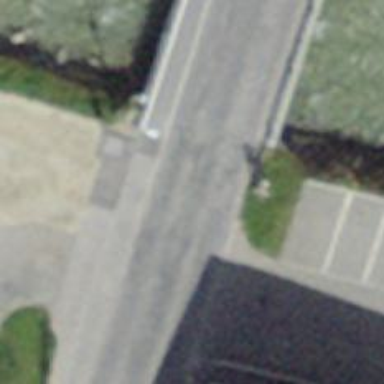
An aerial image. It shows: Left sidewalk along asphalt tertiary road.